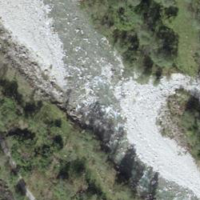
EUNIS habitat code: 24
Species observed at this site:
Ajuga reptans